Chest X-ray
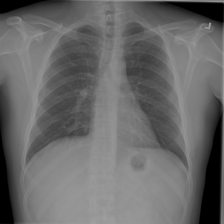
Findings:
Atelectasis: negative
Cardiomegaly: negative
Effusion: negative
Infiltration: negative
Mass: negative
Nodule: negative
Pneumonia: negative
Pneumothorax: negative
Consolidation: negative
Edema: negative
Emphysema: negative
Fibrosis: negative
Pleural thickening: negative
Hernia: negative